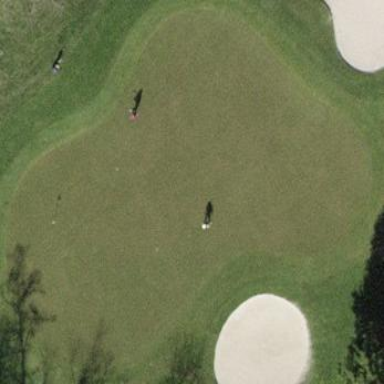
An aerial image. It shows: Golf green.